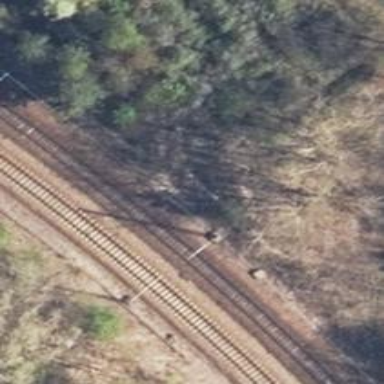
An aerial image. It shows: Rail yard with electrified contact lines for the railway.